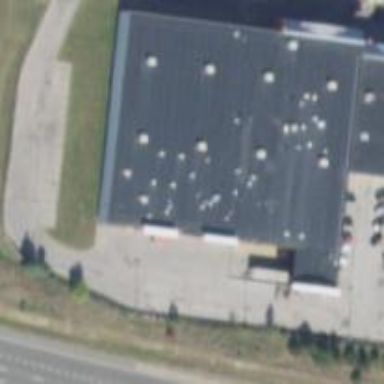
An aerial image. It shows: Supermarket.